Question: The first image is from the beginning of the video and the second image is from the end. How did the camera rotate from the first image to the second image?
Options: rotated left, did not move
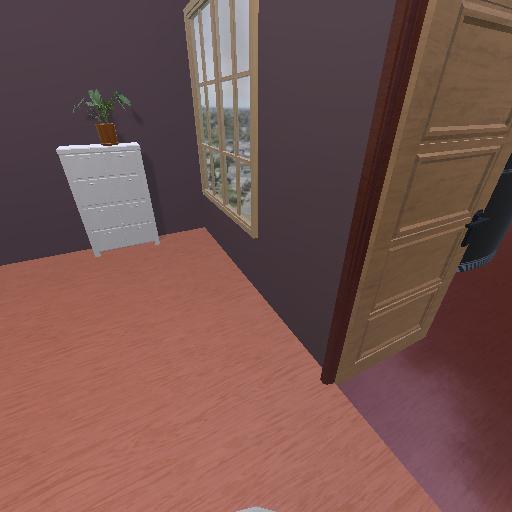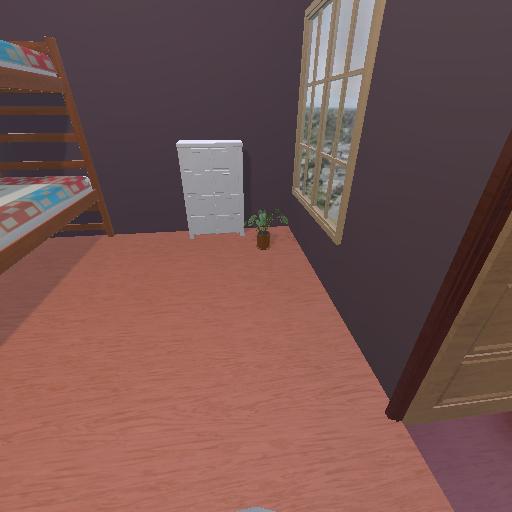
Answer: rotated left